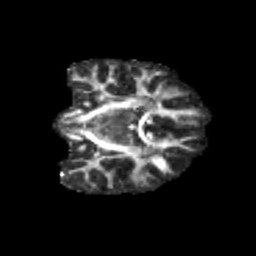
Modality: FA
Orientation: coronal
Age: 12
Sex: female
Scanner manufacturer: siemens
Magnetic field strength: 3 T
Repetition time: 3.8 s
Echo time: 0.07 s